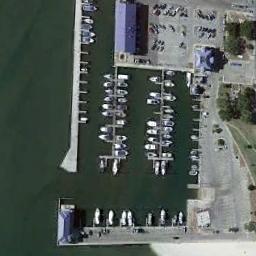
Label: harbor